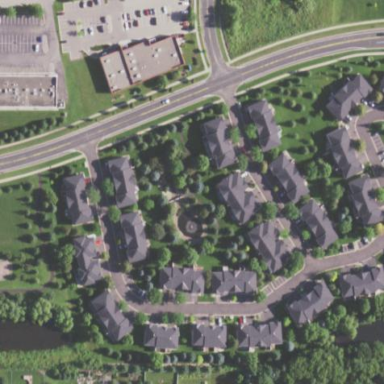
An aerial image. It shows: Condominium in residential area.